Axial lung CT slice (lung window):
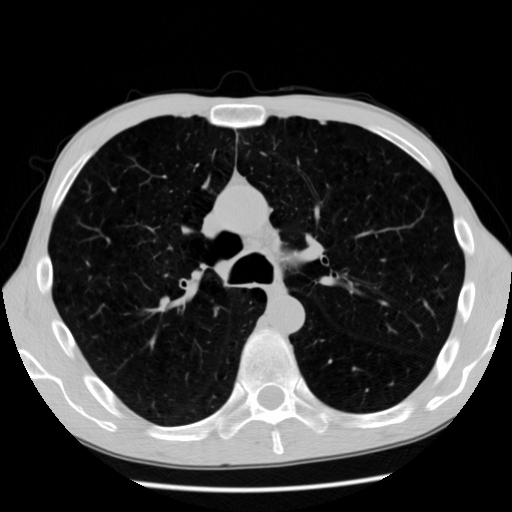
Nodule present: no